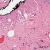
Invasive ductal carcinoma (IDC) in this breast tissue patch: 0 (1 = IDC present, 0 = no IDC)